I will show an image sequence of human cooking. I have annotated the images with numbered circles. Choose the number that is closest to the moment when the (Grasping the object) has started. You are a five-time world champion in this game. Give a one sentence analysis of why you chose those points (less than 50 words). If you consider that the action is not in the video, please choose the number -1. Provide your answer at the end in a json file of this format: {"points": []}
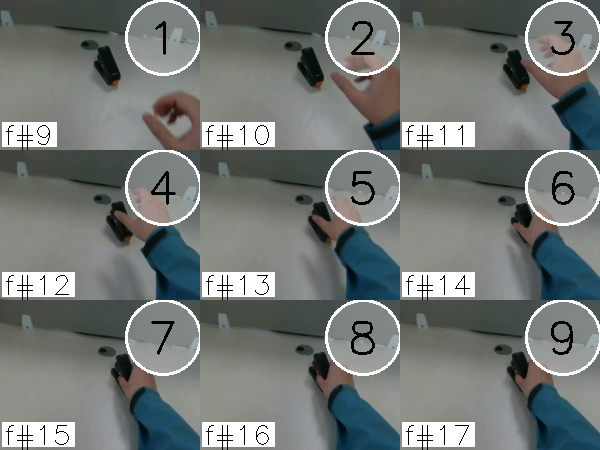
Frame 7 shows the clearest moment of hand-object contact.
{"points": [7]}